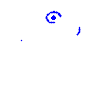
Particle: kaon